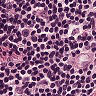
Metastatic tissue present: no